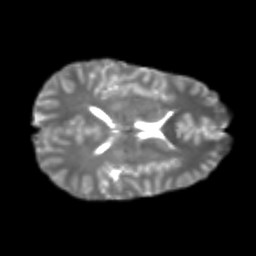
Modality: T2w
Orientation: axial
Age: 22
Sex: male
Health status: healthy
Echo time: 0.074 s